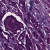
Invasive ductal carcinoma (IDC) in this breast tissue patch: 1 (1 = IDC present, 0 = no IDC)